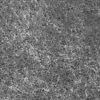
Atmospheric dust classification: not_dusty